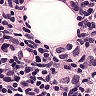
Metastatic tissue present: yes